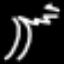
Label: palm tree